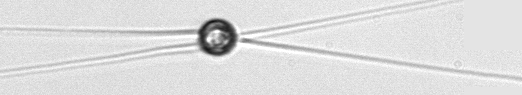
Label: Chaetoceros_danicus